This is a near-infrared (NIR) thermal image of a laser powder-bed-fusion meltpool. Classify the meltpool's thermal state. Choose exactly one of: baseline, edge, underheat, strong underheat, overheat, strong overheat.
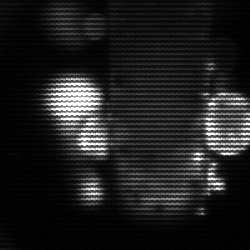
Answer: strong underheat